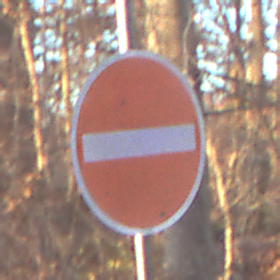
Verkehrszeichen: VerbotDerEinfahrt
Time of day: SunriseSunset
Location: Outdoor (Nature)
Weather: Clear
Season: Autumn
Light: Natural